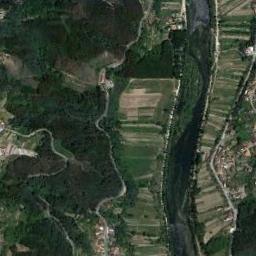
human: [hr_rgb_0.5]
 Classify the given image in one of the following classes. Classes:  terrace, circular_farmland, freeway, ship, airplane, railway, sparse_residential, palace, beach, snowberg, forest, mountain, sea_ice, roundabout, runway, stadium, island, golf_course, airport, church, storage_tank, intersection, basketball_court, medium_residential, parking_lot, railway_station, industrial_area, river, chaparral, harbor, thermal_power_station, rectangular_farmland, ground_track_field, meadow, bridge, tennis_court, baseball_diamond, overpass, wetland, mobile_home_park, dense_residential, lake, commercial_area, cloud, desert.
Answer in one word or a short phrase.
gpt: river